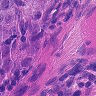
Metastatic tissue present: yes